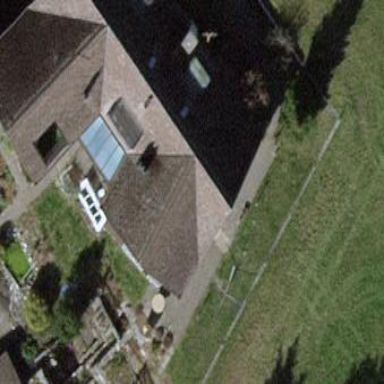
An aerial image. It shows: Building with gabled roof.